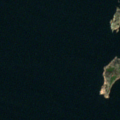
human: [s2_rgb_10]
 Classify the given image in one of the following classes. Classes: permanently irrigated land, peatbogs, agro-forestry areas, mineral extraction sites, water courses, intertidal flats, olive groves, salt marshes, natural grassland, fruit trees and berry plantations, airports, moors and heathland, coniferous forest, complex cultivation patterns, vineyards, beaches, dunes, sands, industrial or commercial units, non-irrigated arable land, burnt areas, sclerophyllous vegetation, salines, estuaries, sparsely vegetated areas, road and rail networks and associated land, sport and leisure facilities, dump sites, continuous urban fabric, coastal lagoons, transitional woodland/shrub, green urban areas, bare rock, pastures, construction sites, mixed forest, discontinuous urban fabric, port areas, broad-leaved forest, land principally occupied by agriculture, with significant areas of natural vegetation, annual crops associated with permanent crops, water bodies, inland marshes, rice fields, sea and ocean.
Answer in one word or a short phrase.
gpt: sea and ocean